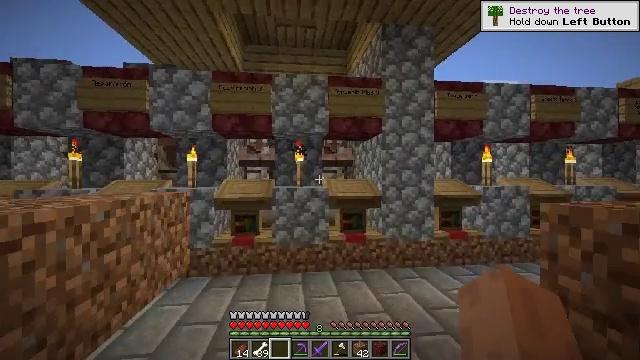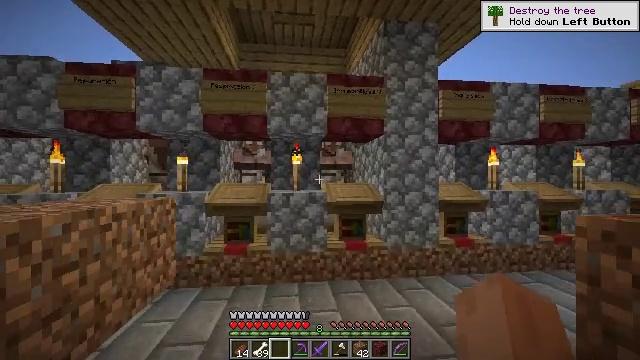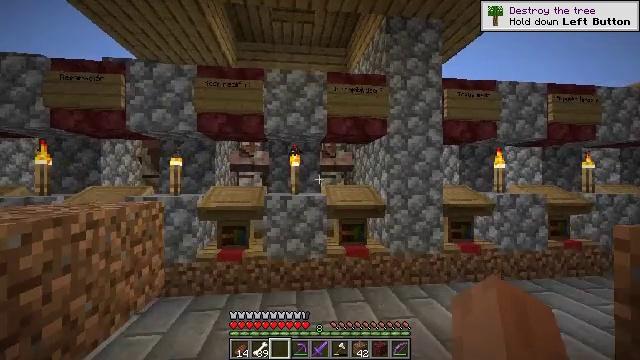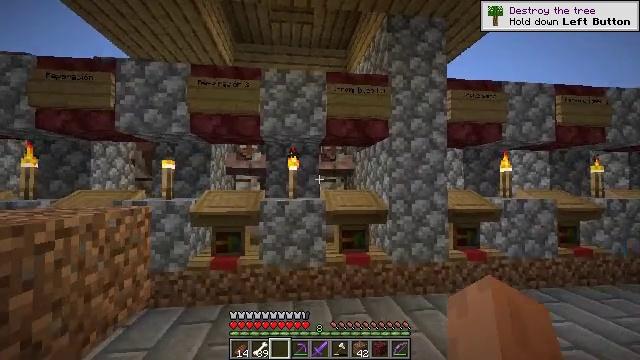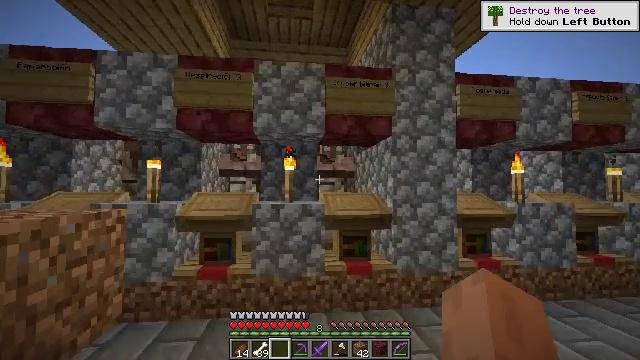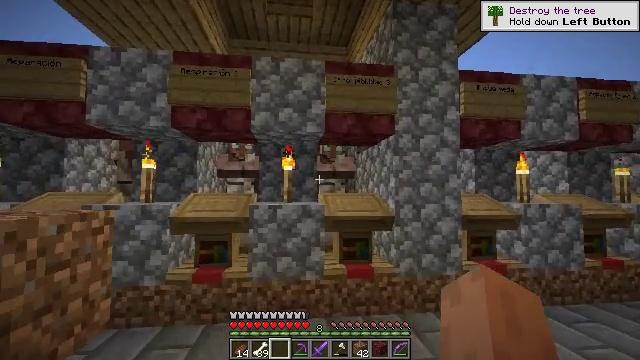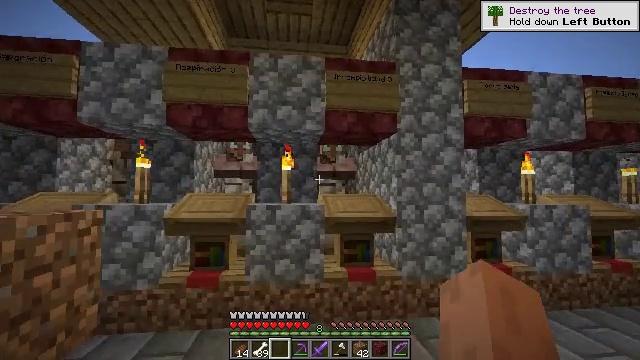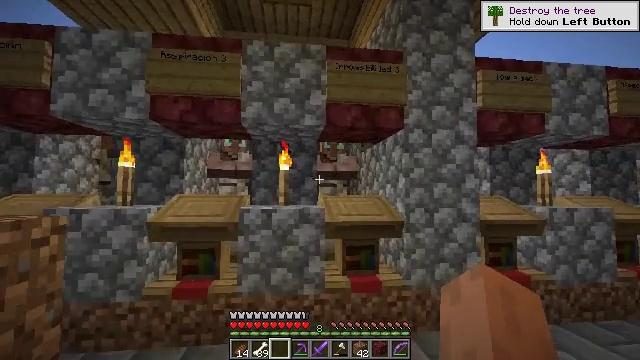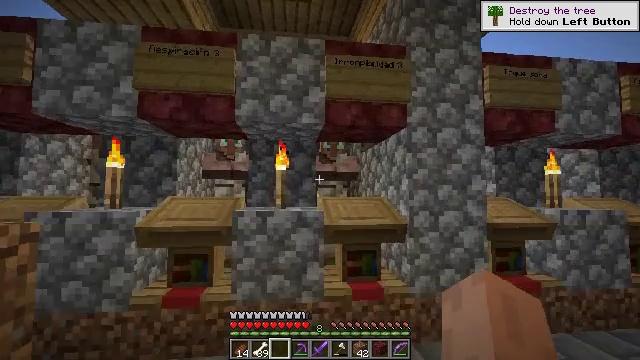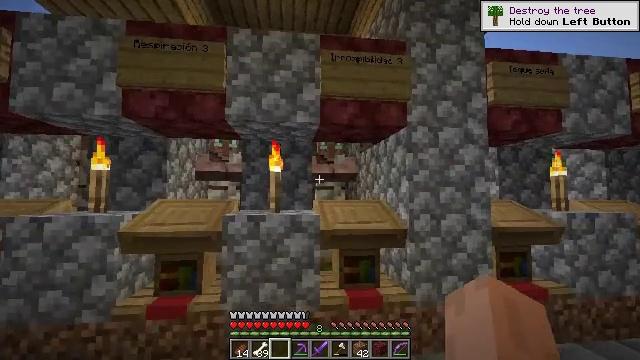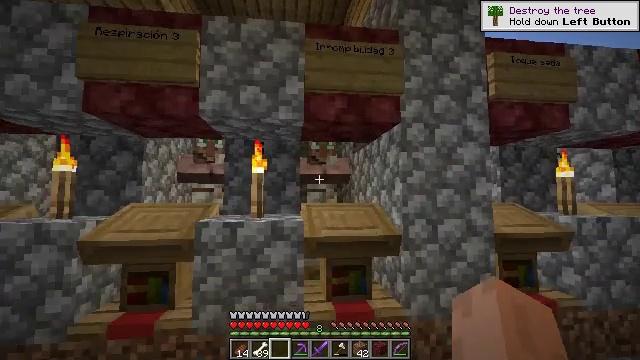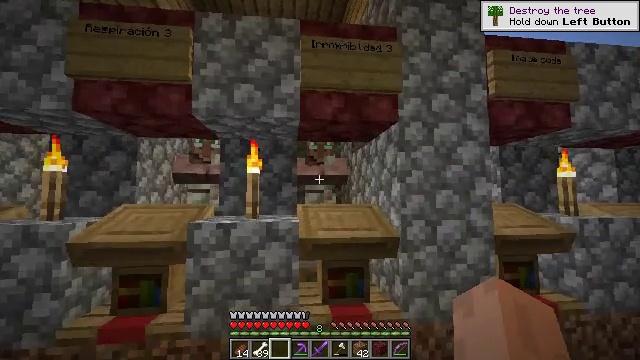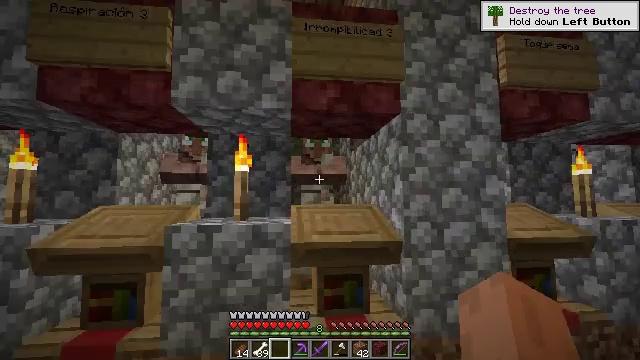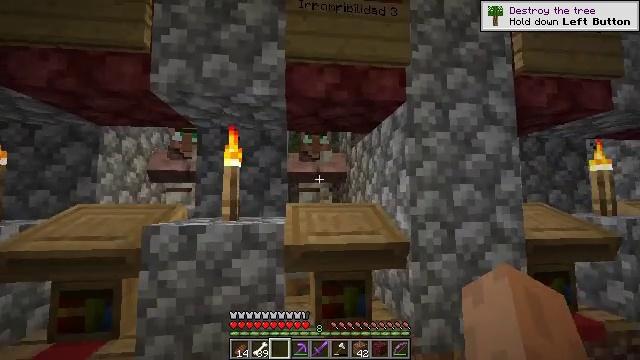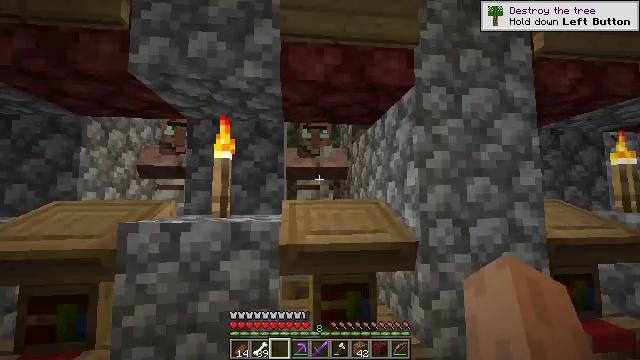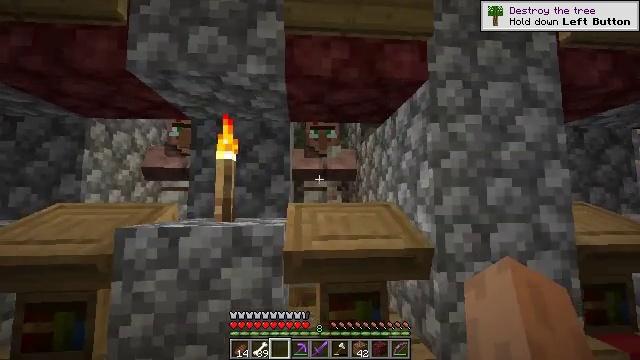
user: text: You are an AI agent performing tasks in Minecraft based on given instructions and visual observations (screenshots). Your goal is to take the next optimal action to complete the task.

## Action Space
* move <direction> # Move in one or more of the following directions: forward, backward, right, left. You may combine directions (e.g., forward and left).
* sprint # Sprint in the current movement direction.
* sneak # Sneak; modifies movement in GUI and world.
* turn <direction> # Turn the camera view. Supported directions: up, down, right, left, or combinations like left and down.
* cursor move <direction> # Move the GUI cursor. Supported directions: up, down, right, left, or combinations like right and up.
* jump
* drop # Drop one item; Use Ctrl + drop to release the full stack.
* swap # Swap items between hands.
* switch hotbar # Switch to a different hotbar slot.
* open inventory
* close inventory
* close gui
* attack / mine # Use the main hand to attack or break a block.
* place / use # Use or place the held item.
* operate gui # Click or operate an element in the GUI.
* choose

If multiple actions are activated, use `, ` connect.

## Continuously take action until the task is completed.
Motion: motion action
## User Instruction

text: Collect the oak wall sign by mining it.
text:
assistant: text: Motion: move forward
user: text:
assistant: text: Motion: move forward
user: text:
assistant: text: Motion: move forward
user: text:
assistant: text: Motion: move forward
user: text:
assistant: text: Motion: move forward
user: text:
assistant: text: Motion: move forward
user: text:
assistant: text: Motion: move forward
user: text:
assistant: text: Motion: move forward and move right
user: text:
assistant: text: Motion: move forward and move right
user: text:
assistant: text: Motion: move forward and move right
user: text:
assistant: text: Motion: move forward
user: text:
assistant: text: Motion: move forward
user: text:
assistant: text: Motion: move forward
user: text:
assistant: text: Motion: move forward
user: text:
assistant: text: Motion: move forward, turn left
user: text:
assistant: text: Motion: move forward
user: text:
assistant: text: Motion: move forward
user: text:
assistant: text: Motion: use / place
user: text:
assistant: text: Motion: use / place
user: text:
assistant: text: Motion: no_op
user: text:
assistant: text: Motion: no_op
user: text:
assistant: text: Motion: no_op
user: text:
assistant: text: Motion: no_op
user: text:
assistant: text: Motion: no_op
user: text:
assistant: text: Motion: no_op
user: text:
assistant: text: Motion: no_op
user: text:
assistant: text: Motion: no_op
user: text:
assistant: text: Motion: turn left and up
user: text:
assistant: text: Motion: turn left
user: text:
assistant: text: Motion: no_op